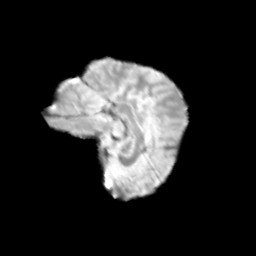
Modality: T2w
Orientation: sagittal
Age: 11
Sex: female
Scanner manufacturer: siemens
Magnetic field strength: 3 T
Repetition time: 3.8 s
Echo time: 0.07 s